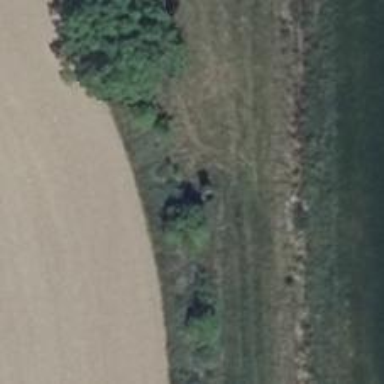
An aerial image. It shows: Hunting stand.